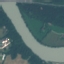
Land use / land cover: River